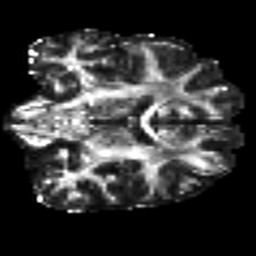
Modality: FA
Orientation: coronal
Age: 42
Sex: female
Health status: healthy
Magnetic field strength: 3 T
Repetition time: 8.4 s
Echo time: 0.0926 s